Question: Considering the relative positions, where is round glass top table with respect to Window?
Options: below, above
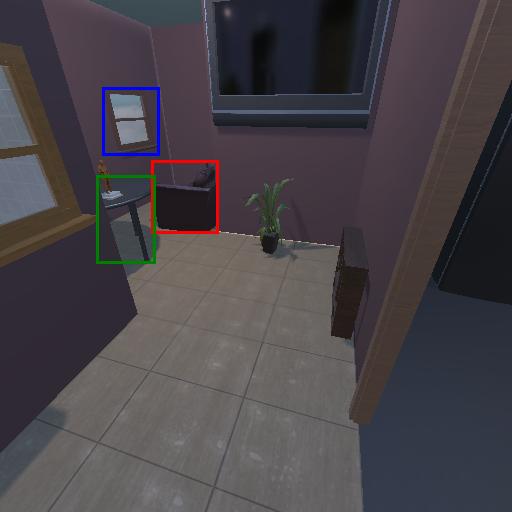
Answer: below